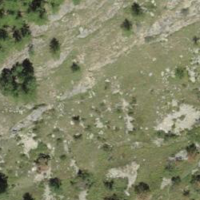
EUNIS habitat code: 23
Species observed at this site:
Scotopteryx chenopodiata